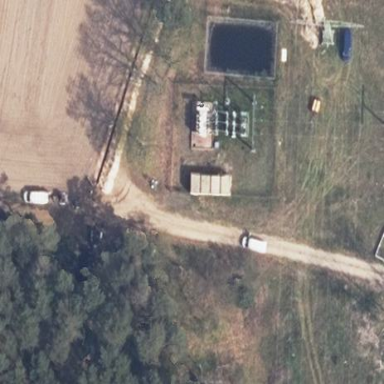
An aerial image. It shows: Substation surrounded by fence.